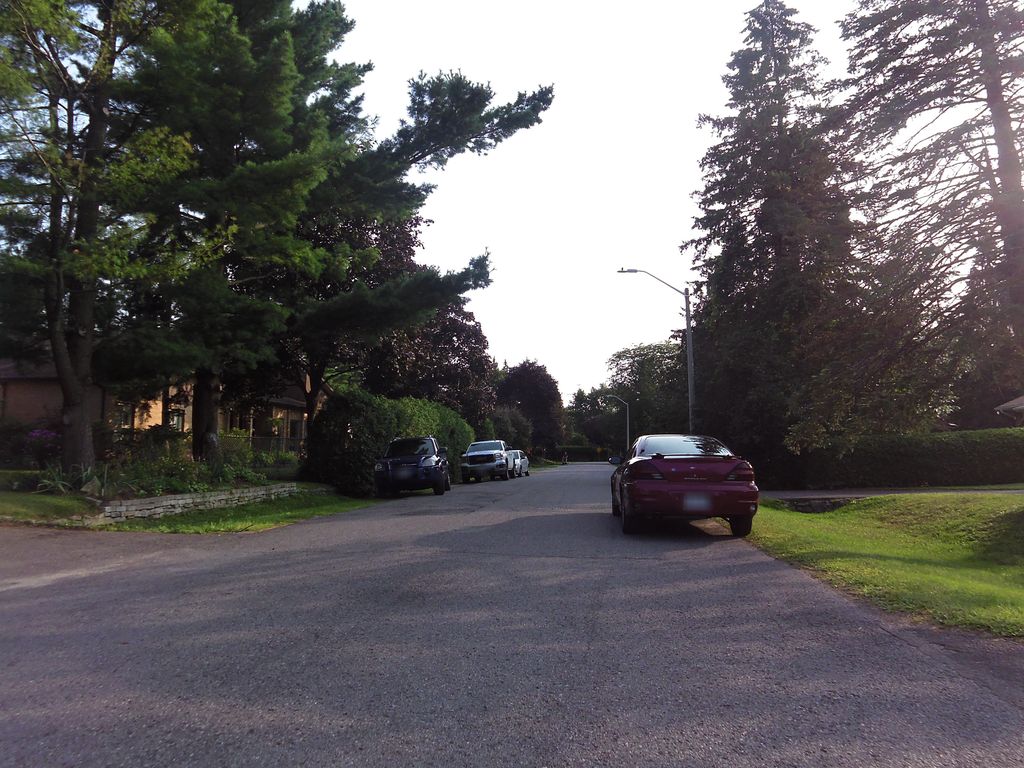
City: ottawa-gatineau